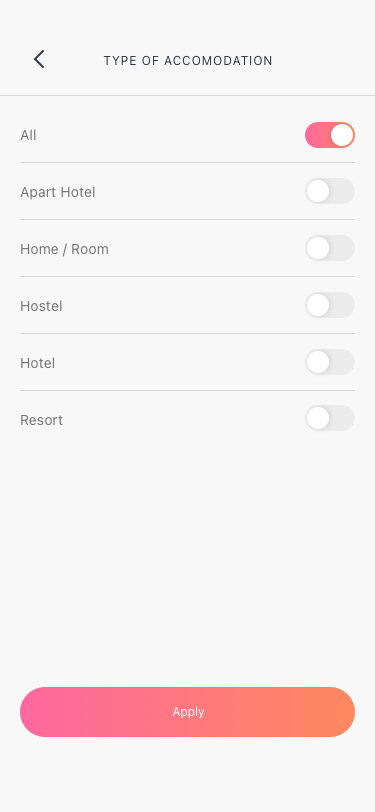
Text in this UI design:
Classical
Metal
Jazz
Pop
Rock
All
Type of Music